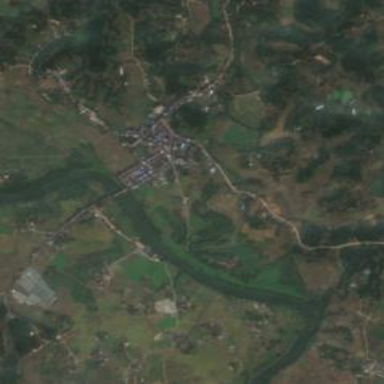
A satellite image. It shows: Township within town.